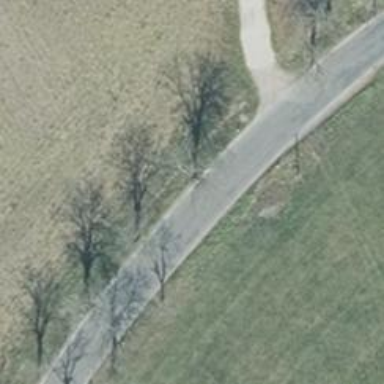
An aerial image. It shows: Avenue of deciduous broadleaved trees.